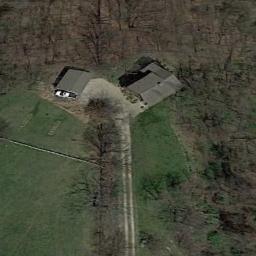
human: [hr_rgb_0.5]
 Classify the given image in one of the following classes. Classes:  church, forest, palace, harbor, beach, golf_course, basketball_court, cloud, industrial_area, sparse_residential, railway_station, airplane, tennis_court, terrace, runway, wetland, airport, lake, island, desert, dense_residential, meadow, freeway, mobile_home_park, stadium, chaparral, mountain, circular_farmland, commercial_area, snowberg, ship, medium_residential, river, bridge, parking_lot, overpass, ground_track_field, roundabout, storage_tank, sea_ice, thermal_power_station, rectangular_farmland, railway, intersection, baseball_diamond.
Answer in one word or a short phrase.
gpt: sparse_residential